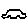
Label: car